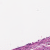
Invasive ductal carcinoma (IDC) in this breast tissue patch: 0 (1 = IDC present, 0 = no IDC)